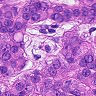
Metastatic tissue present: yes